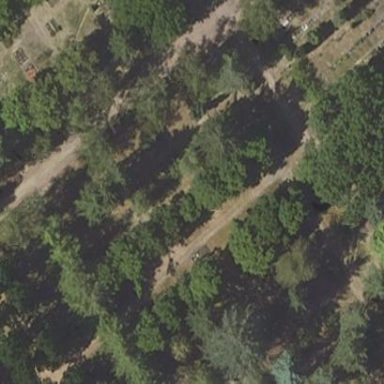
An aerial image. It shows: Grave yard.